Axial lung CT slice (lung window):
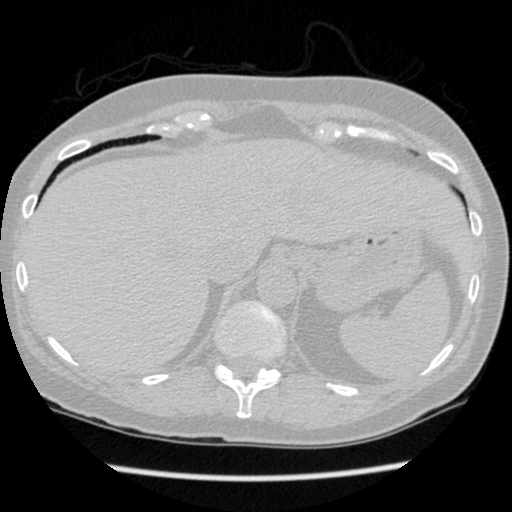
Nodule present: no